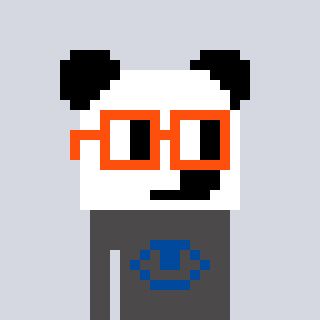
a pixel art character with square orange glasses, a panda-shaped head and a grayscale-colored body on a cool background